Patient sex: M
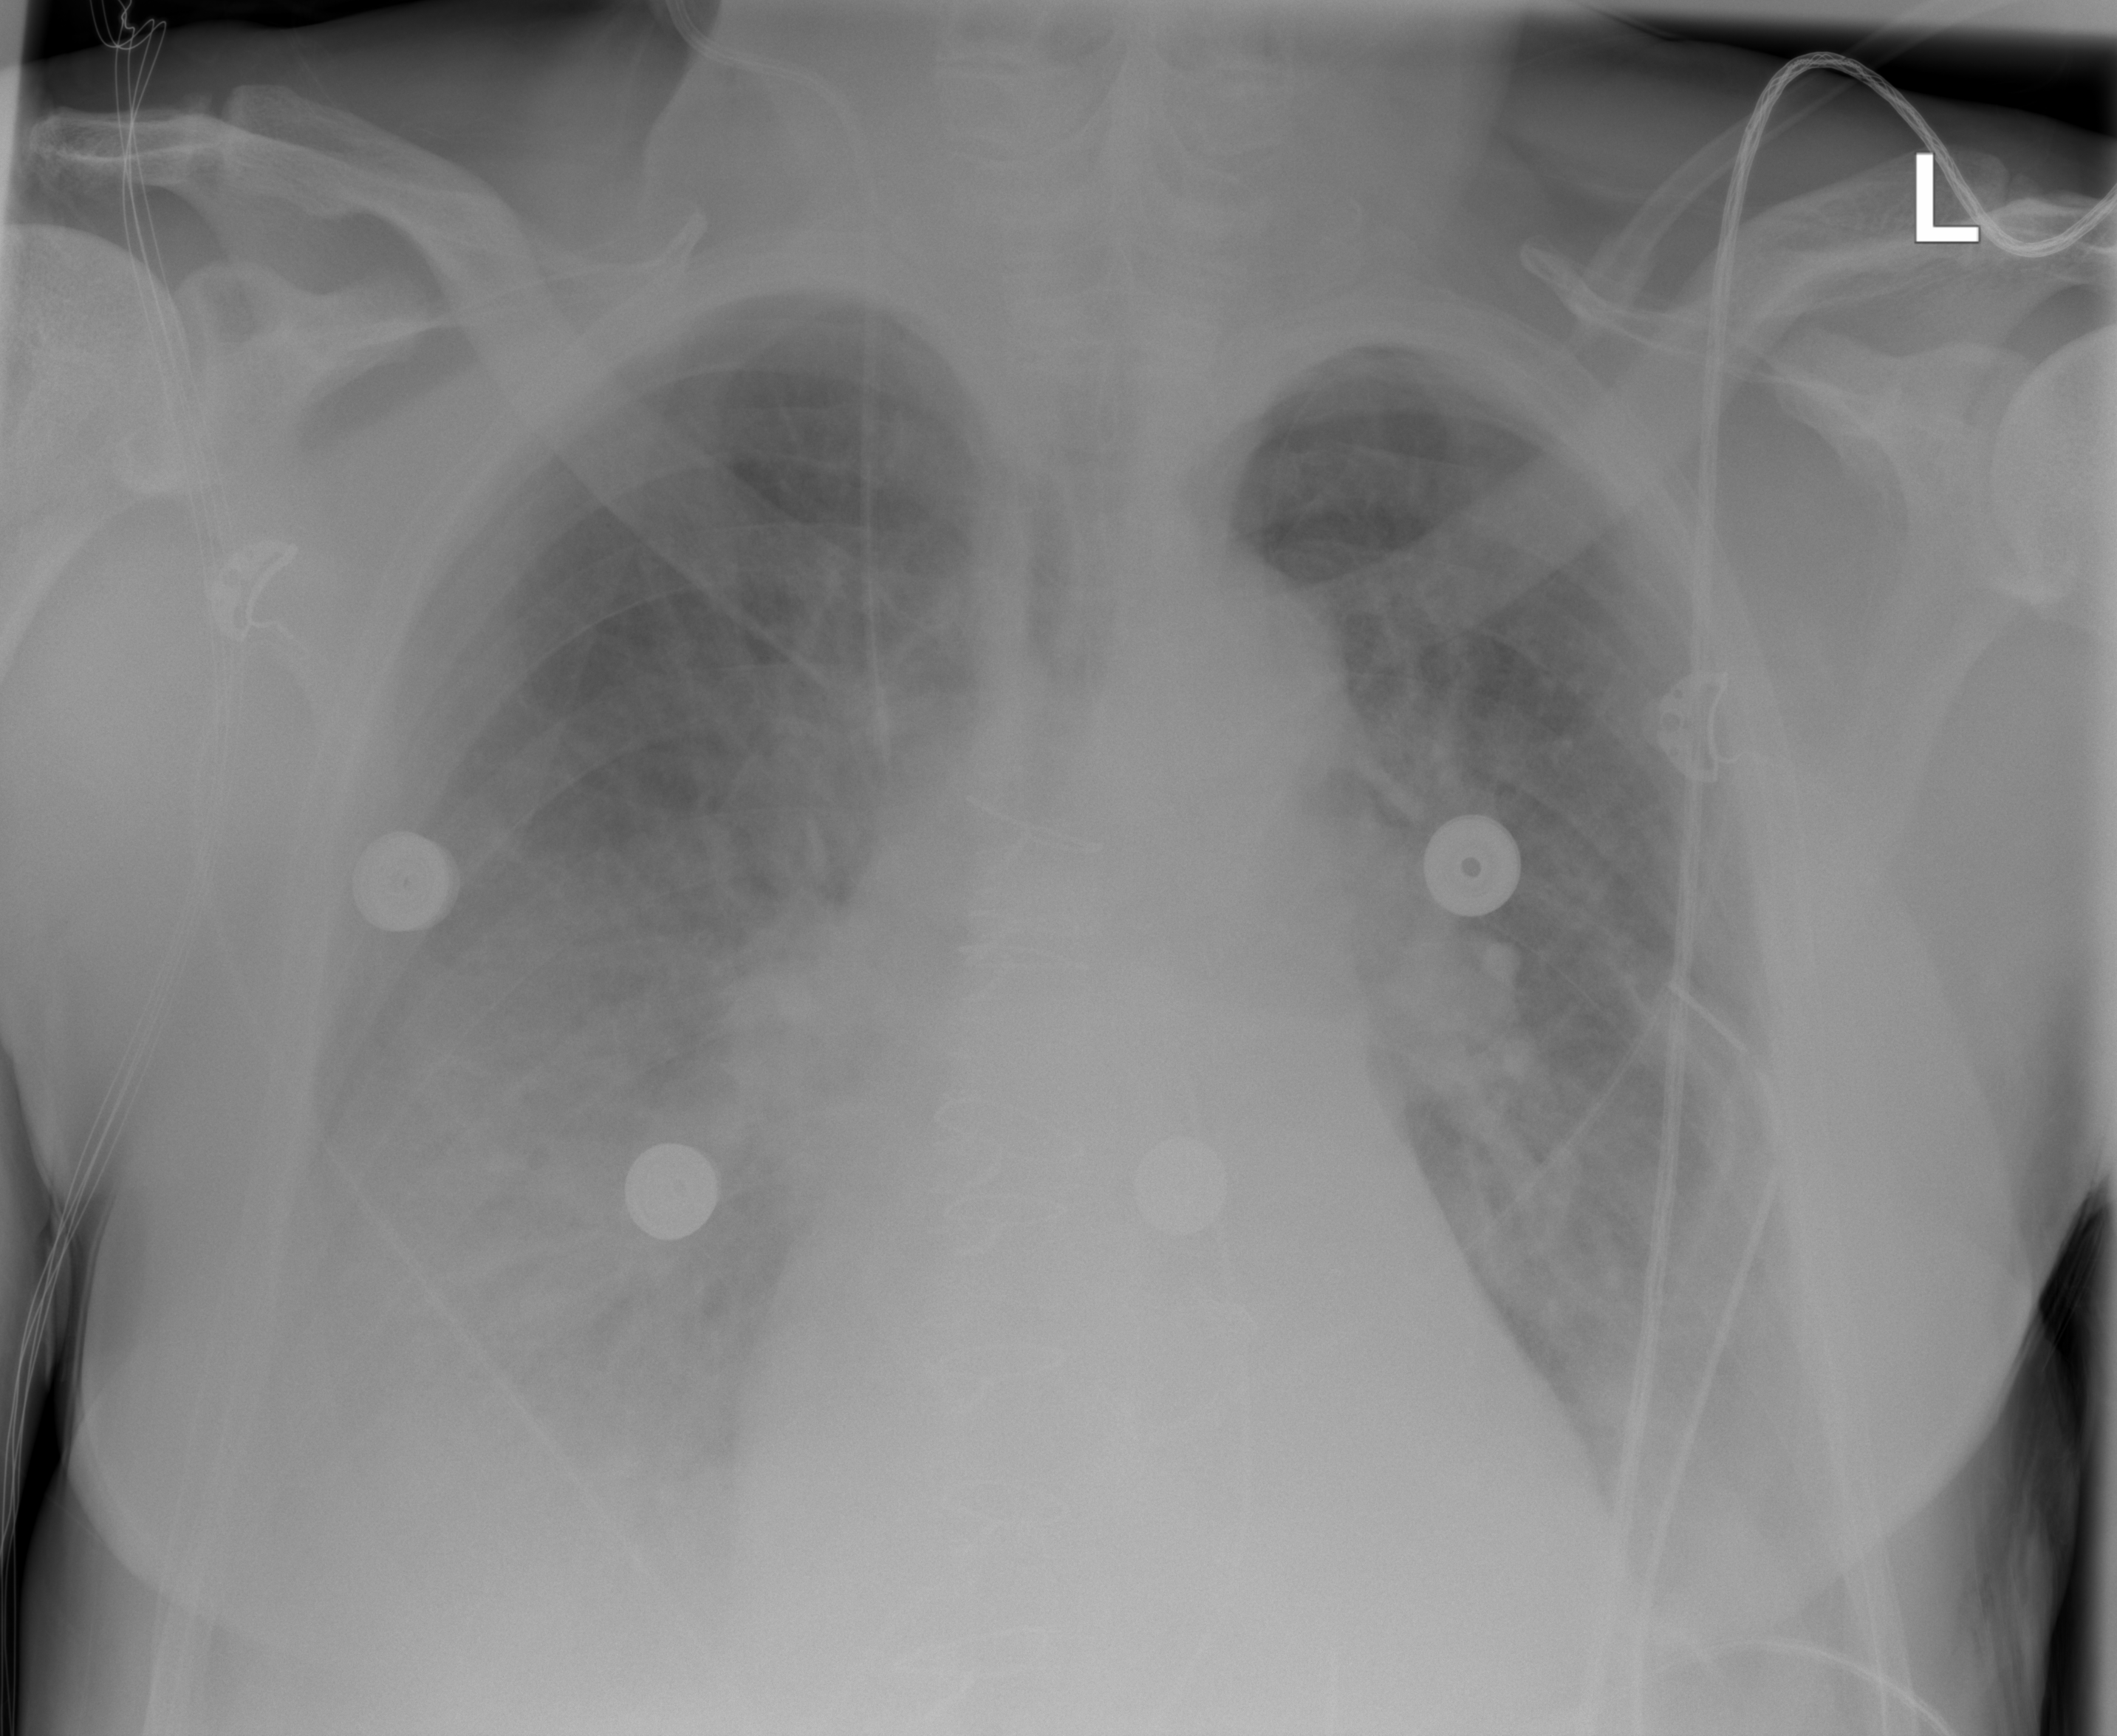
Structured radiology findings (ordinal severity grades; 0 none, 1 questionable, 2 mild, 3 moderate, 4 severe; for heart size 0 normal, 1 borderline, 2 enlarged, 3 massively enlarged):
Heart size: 0
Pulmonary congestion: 0
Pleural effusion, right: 3
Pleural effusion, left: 2
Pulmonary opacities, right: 2
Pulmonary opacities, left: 2
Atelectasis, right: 3
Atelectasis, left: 2